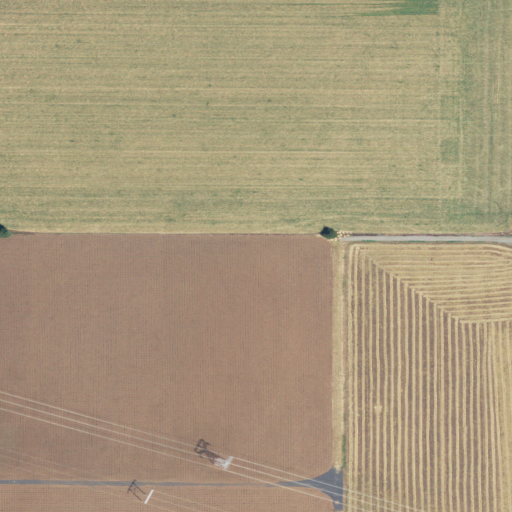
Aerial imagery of mountain in Oregon named Tietz Hill containing cultivated crops and pasture